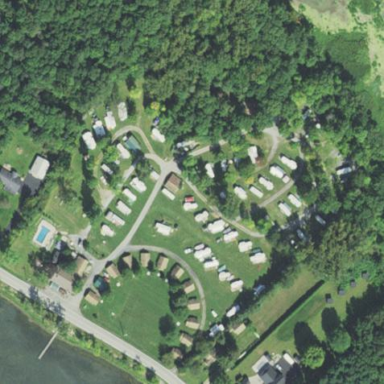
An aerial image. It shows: Caravan site for tourism.